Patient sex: M
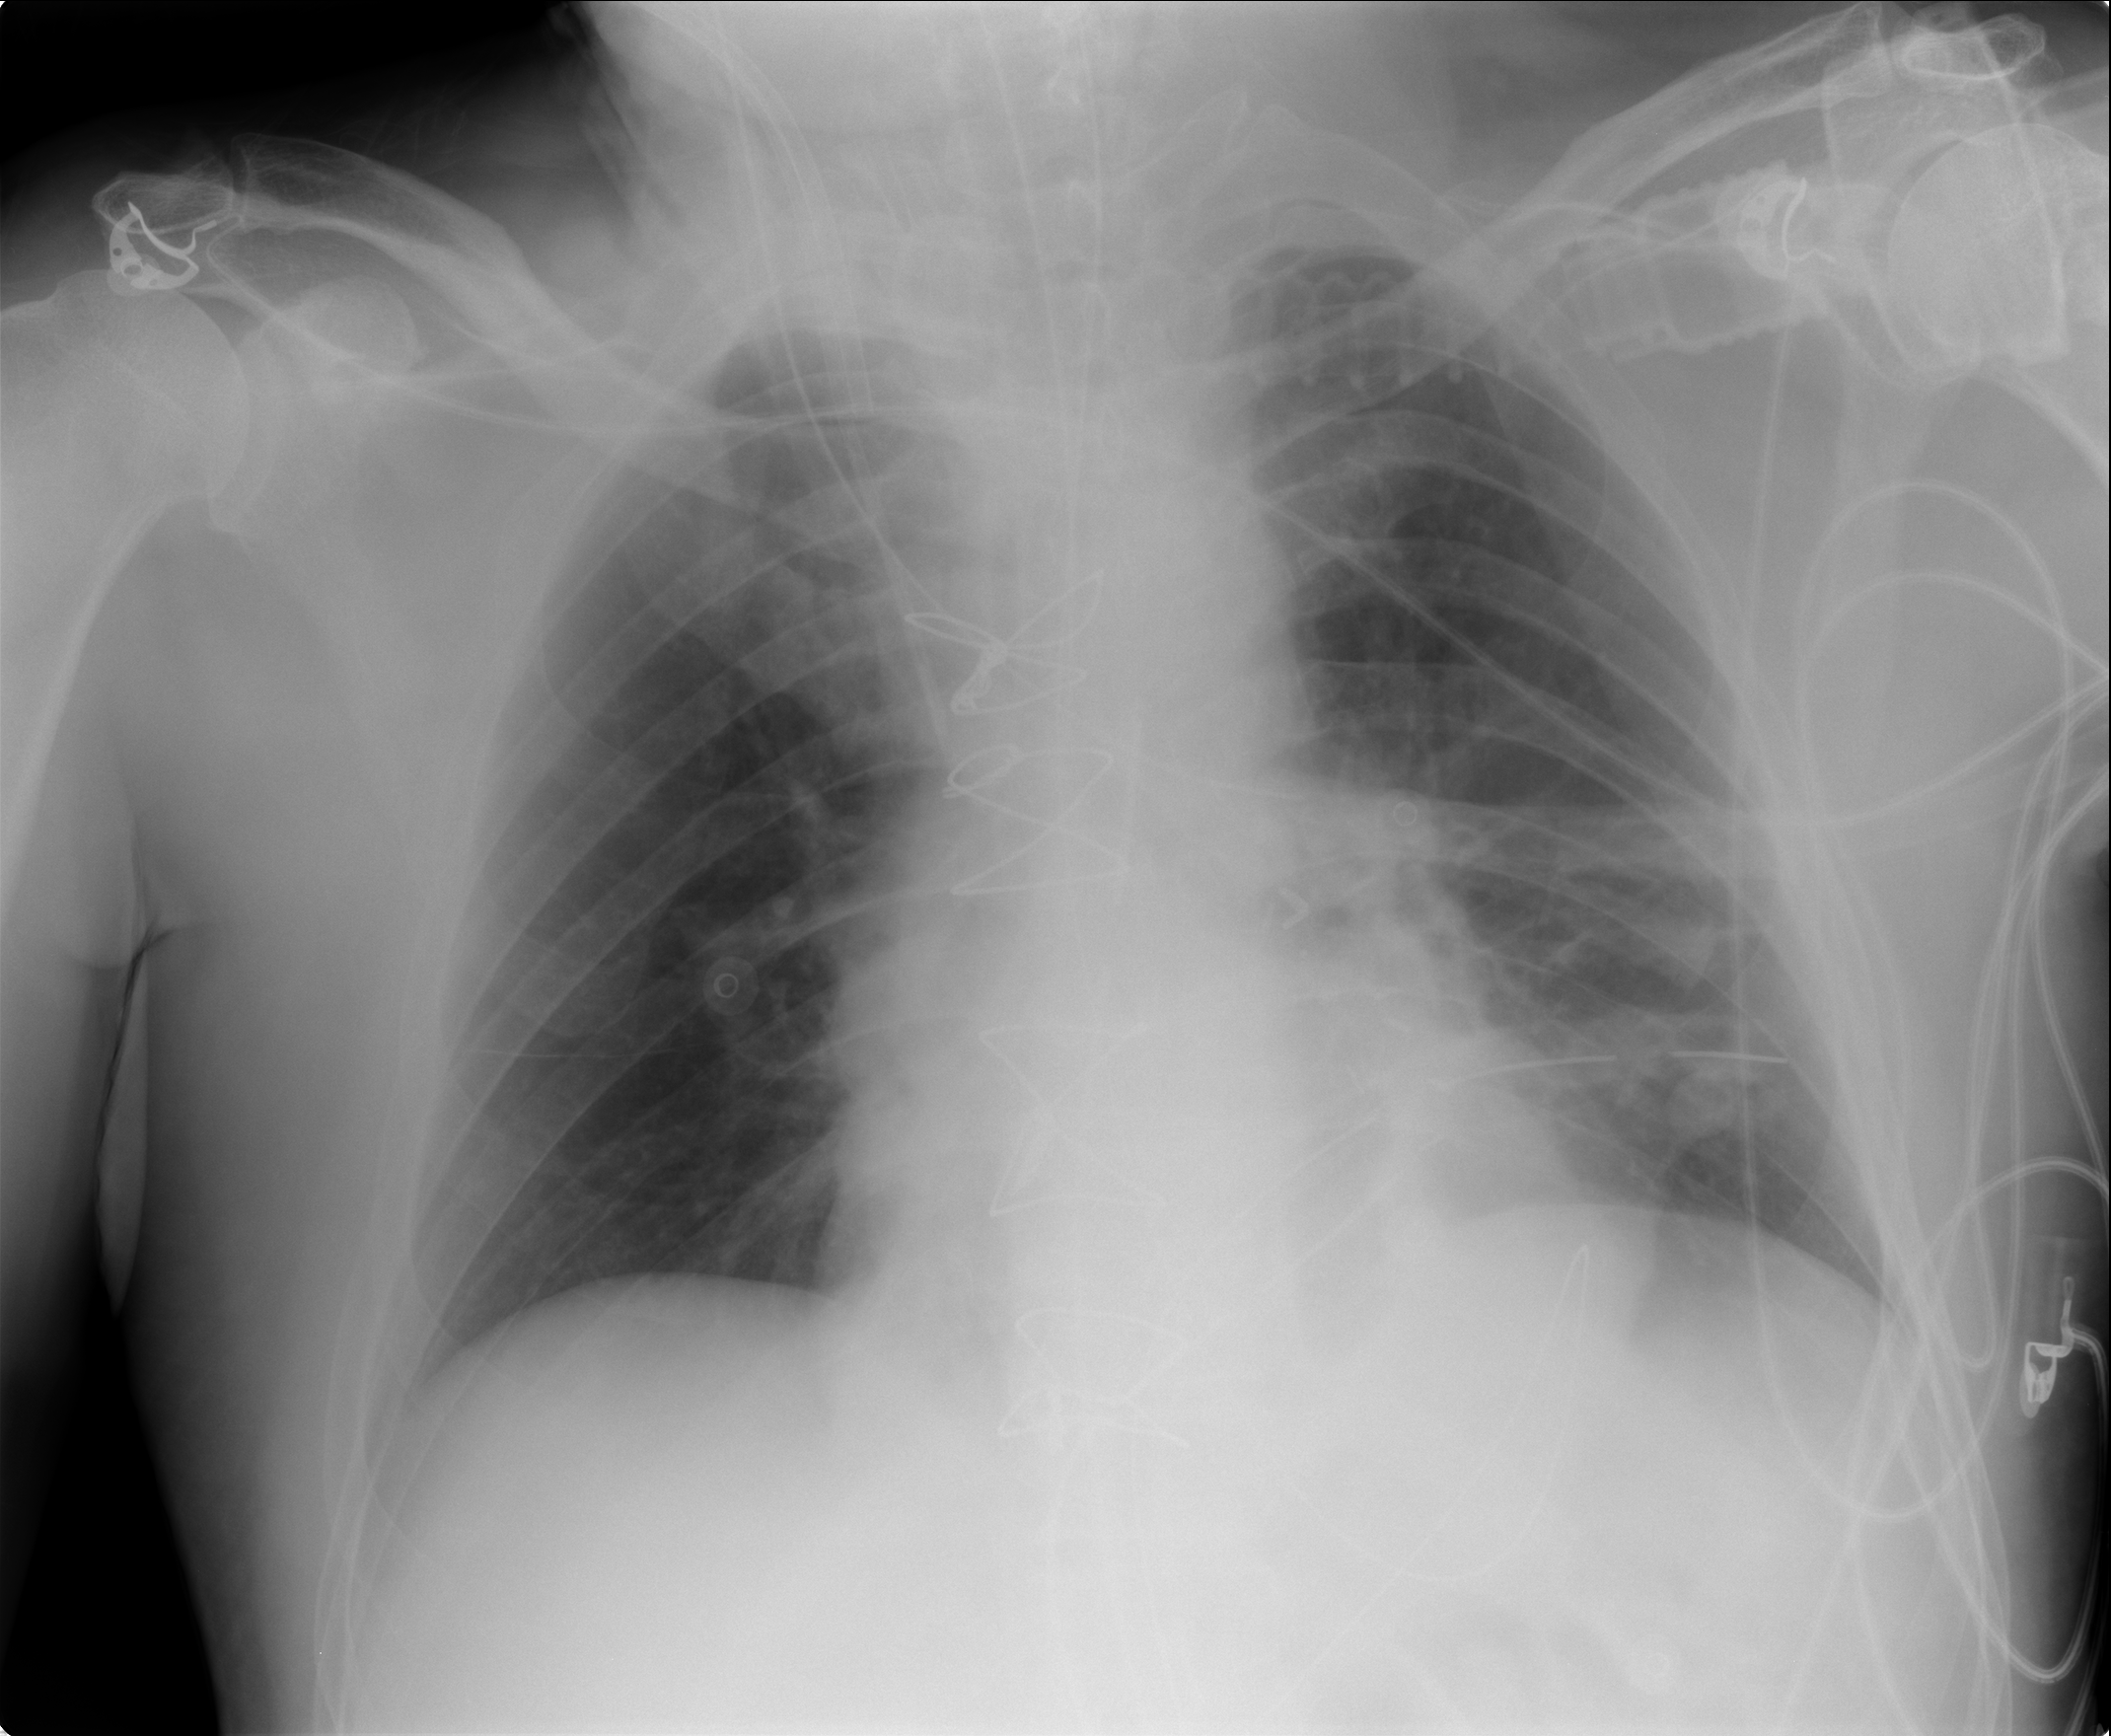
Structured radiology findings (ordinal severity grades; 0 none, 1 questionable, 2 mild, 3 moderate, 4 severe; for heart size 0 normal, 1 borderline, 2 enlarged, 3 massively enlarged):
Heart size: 0
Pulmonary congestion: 0
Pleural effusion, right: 0
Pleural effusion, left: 0
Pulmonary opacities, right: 0
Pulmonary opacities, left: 0
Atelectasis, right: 0
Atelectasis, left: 3